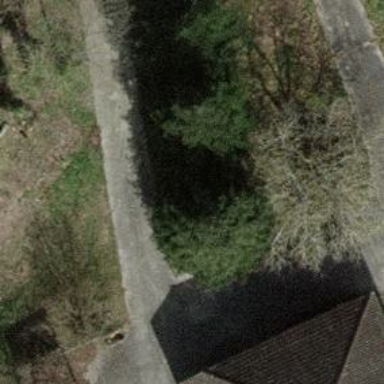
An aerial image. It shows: Evergreen needle-leaved tree.